Question: I am working on this site: <URL>
My problem is that when I shrink the screen for the mobile site the gray box behind the footer does not extend to the bottom of the boxes in the footer. Here is a screen shot:
HTML:
'''
<div id="secondary" class="widget-area clear" role="complementary">
<div class="sidebar-one ftr-sidebar">
<aside id="egw-2" class="widget widget_egw"><div style="font-family:Verdana, Geneva, sans-serif; border:3px solid #ffffff;" class="egw-widget box">
<img src="http://www.studiobenna.com/jf/wp-content/uploads/2014/10/JF_website_nav_bottom_watch_01.jpg" style="width:100%; height=100%" alt="WATCH" title="WATCH" class="zoom_in"><a style="padding:10px; background: rgba(0,0,0,0.5) ; color:#ffffff; font-size:13px;" class="mask fadein" href="http://journeyfilm.com/watch"><h2 style=" color: #c5c5c3;font-size:16px;">WATCH</h2>
</a></div>
</aside> </div>
<div class="sidebar-two ftr-sidebar">
<aside id="egw-3" class="widget widget_egw"><div style="font-family:Verdana, Geneva, sans-serif; border:3px solid #ffffff;" class="egw-widget box">
<img src="http://www.studiobenna.com/jf/wp-content/uploads/2014/10/JF_website_nav_bottom_buy_01.jpg" style="width:100%; height=100%" alt="BUY" title="BUY" class="zoom_in"><a style="padding:10px; background: rgba(0,0,0,0.5) ; color:#ffffff; font-size:13px;" class="mask fadein" href="http://store.journeyfilm.com/"><h2 style=" color: #c5c5c3;font-size:16px;">BUY</h2>
</a></div>
</aside> </div>
<div class="sidebar-three ftr-sidebar">
<aside id="egw-4" class="widget widget_egw"><div style="font-family:Verdana, Geneva, sans-serif; border:3px solid #ffffff;" class="egw-widget box">
<img src="http://www.studiobenna.com/jf/wp-content/uploads/2014/10/JF_website_nav_bottom_read_01.jpg" style="width:100%; height=100%" alt="READ" title="READ" class="zoom_in"><a style="padding:10px; background: rgba(0,0,0,0.5) ; color:#ffffff; font-size:13px;" class="mask fadein" href="http://journeyfilm.com/read"><h2 style=" color: #c5c5c3;font-size:16px;">READ</h2>
</a></div>
</aside> </div>
<div class="sidebar-four ftr-sidebar">
<aside id="egw-5" class="widget widget_egw"><div style="font-family:Verdana, Geneva, sans-serif; border:3px solid #ffffff;" class="egw-widget box">
<img src="http://www.studiobenna.com/jf/wp-content/uploads/2014/10/JF_website_nav_bottom_hire_01.jpg" style="width:100%; height=100%" alt="HIRE" title="HIRE" class="zoom_in"><a style="padding:10px; background: rgba(0,0,0,0.5) ; color:#ffffff; font-size:13px;" class="mask fadein" href="http://journeyfilm.com/hire"><h2 style=" color: #c5c5c3;font-size:16px;">HIRE</h2>
</a></div>
</aside> </div>
</div>
'''
CSS
'''
#secondary {
background: none repeat scroll 0 0 rgba(47, 47, 47, 0.85) !important;
/*height: 100%; - I added this but it pushes the box way too far down. Also tried 'auto'*/
margin: 0 auto;
max-width: 1250px;
min-height: 161px;
padding: 15px;
width: 100%;
}
'''
Any ideas would be appreciated. Thank you!
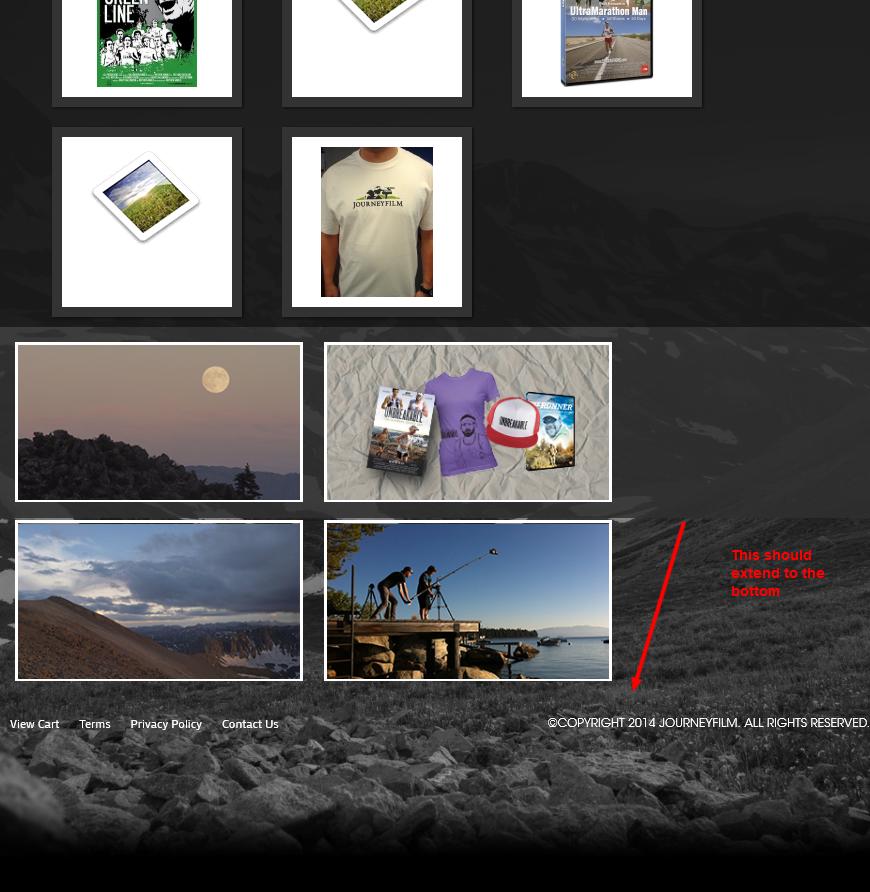
Answer: Your div '<div role="complementary" class="widget-area clear" id="secondary">' needs to have the '<div class="clear"></div>' at the bottom (but within it). You have one outside of it but if you were to place one inside it, it should solve your problem.
The reason why it needs to have the div with the clear is because the items within your div '<div role="complementary" class="widget-area clear" id="secondary">' are all floating.
---
I do want to say that I don't support your floated elements because the proper way would have been to set them as inline-blocks, but that's a different story.